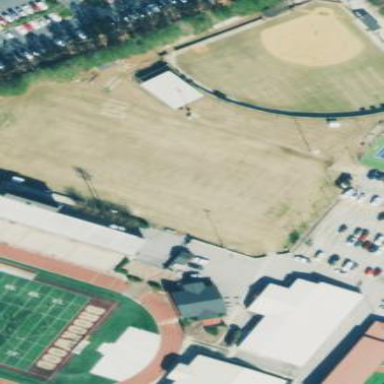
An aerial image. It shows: Grass pitch used for American football and soccer recreational activities.